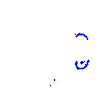
Particle: kaon